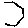
Label: hexagon